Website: apple
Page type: address-validator
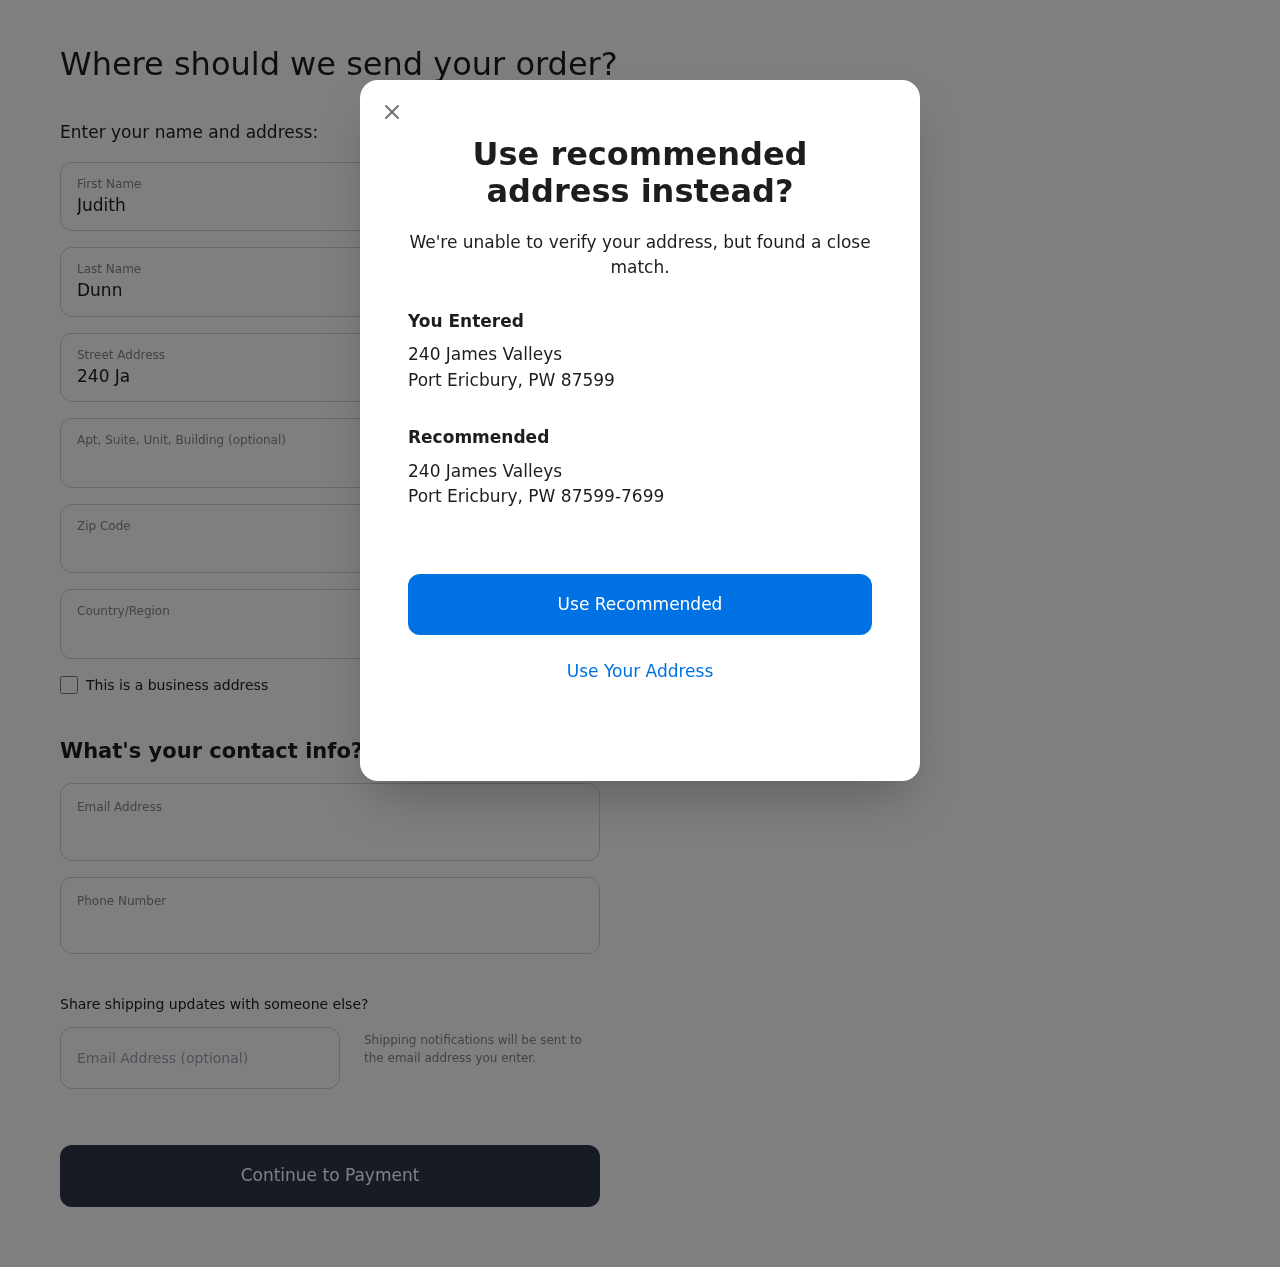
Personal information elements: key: PII_CITY
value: Port Ericbury
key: PII_COUNTRY
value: United States
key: PII_EMAIL
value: judith.dunn@yahoo.com
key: PII_FIRSTNAME
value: Judith
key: PII_GIFT_EMAIL
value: edavis@gmail.com
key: PII_LASTNAME
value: Dunn
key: PII_PHONE
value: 7622387887
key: PII_POSTCODE
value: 87599
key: PII_POSTCODE_FULL
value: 87599-7699
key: PII_STATE_ABBR
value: PW
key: PII_STREET
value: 240 James Valleys
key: PII_STREET2
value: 240 James Valleys
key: PII_STREET2
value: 021 Lowe Creek Suite 803
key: PII_CITY2
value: Port Ericbury
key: PII_STATE_ABBR2
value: PW